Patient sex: M
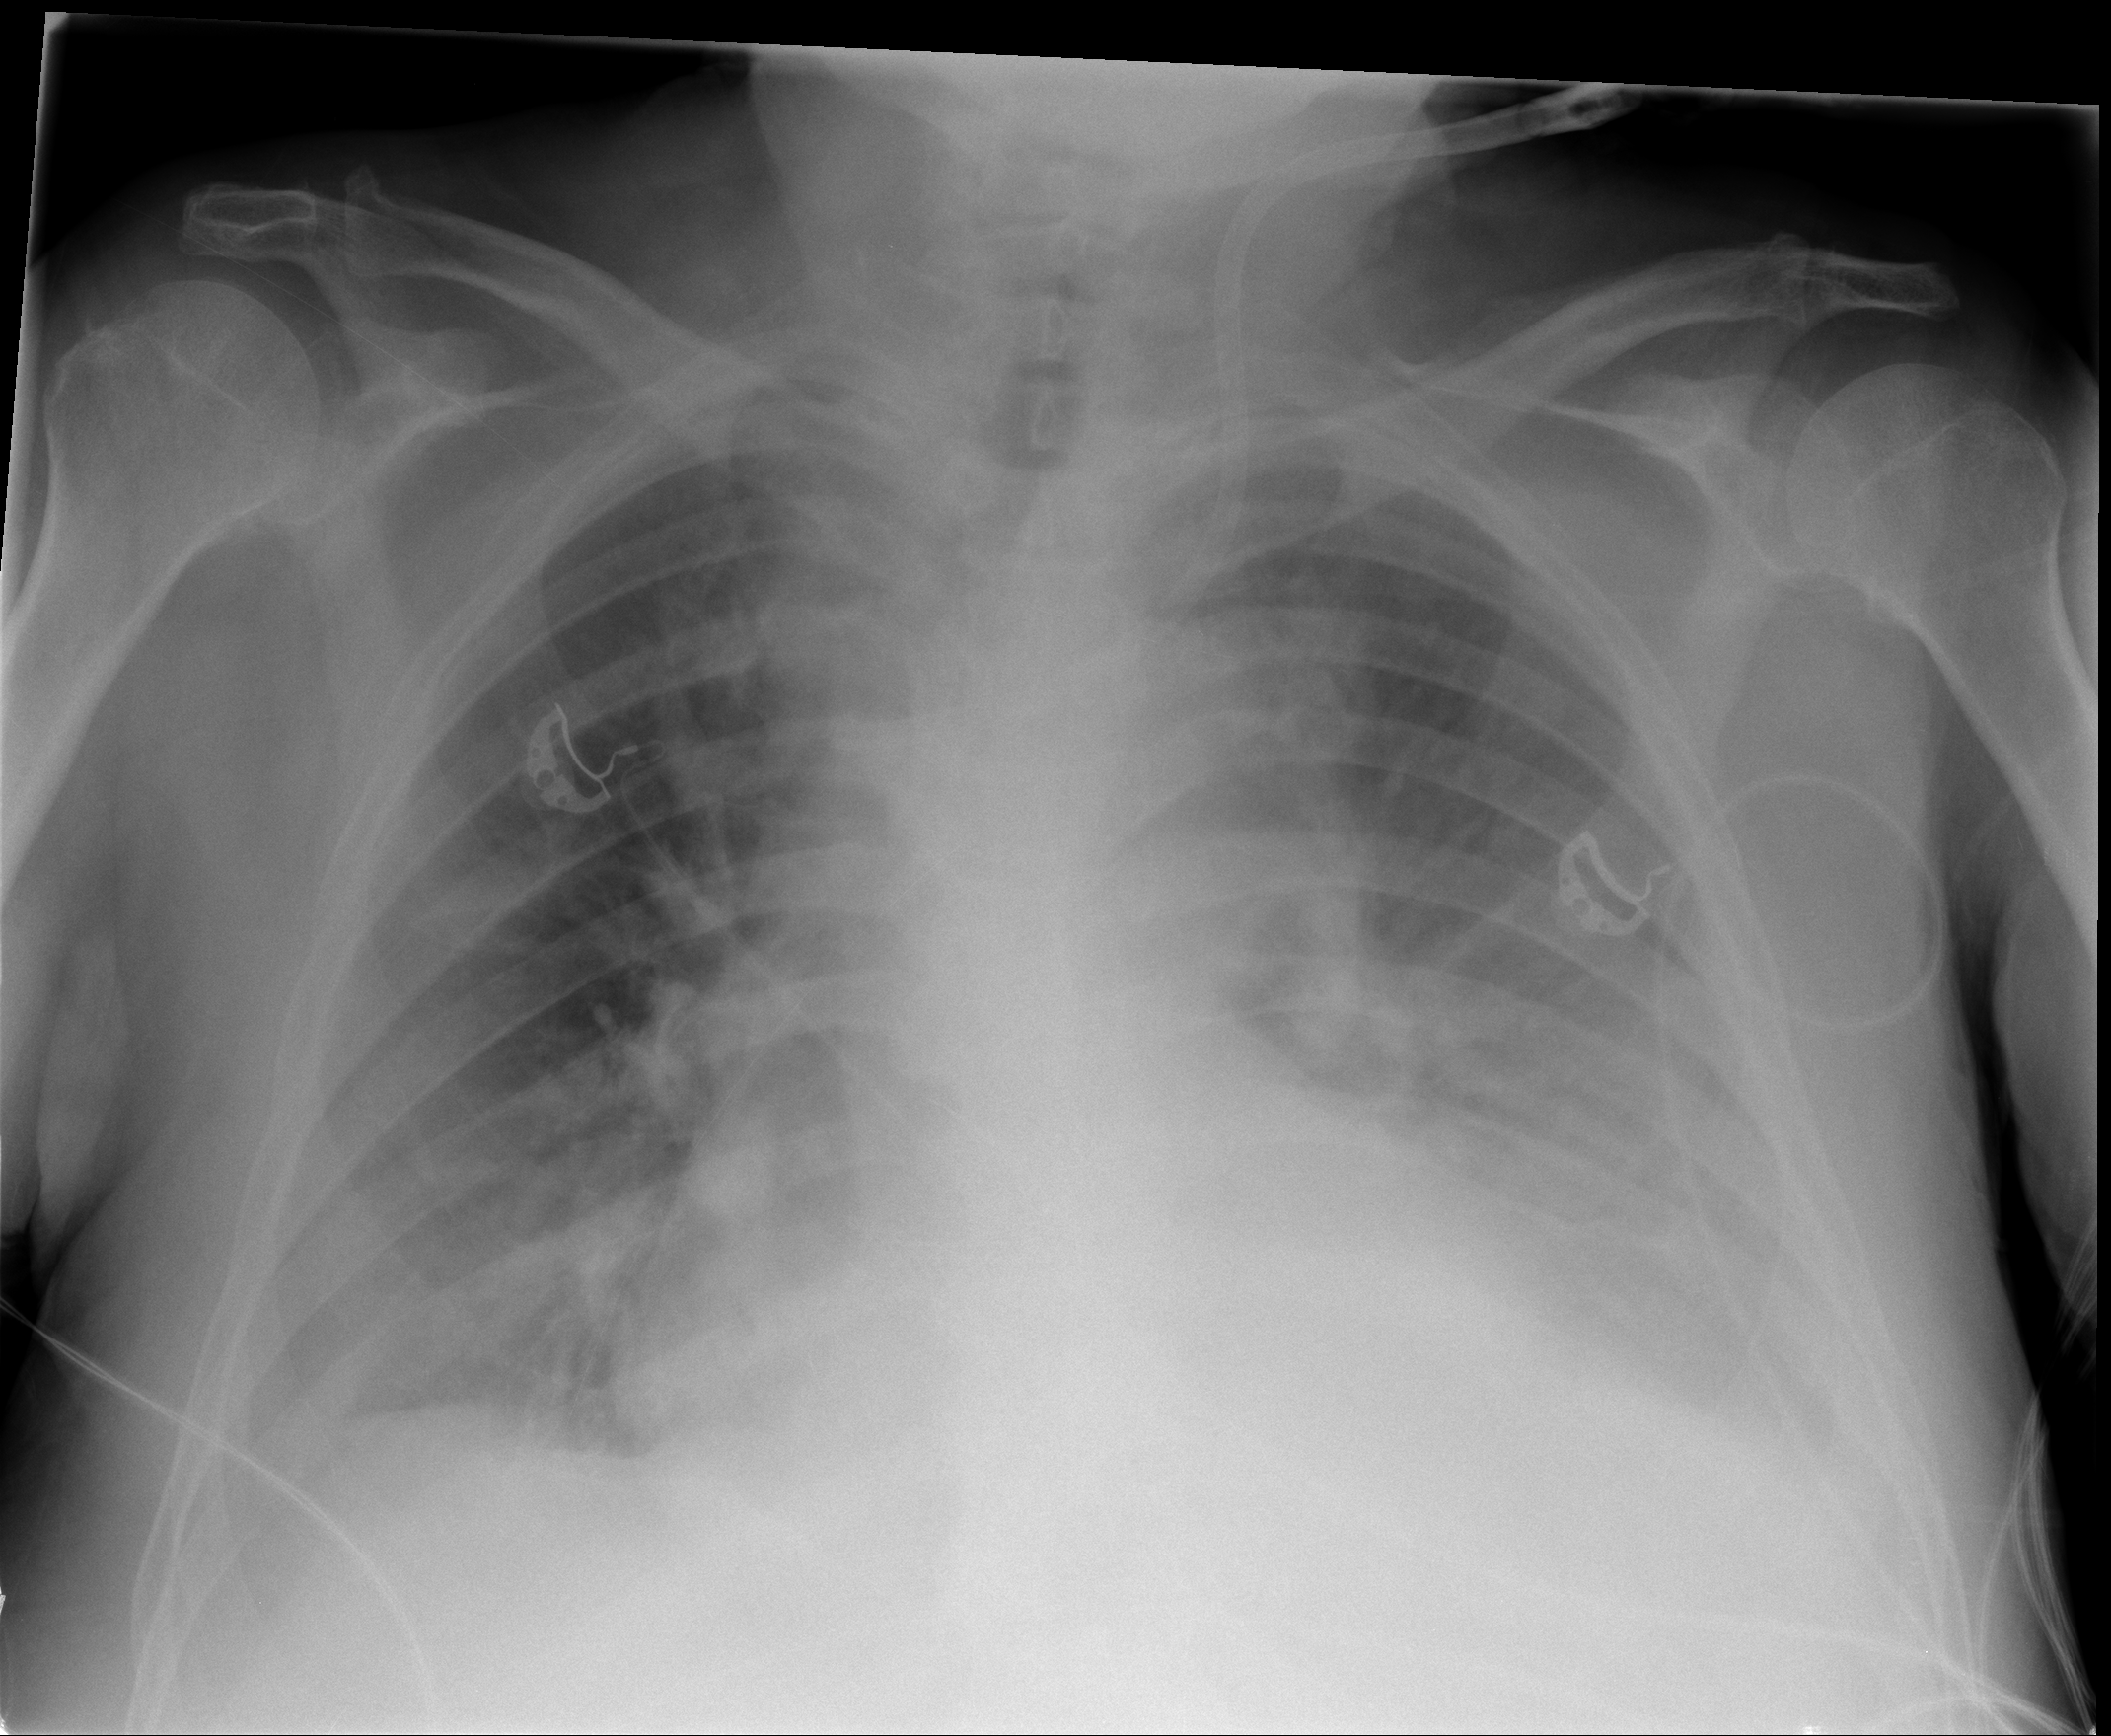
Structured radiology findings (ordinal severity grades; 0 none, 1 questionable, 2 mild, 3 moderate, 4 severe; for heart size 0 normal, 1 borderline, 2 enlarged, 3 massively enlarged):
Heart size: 2
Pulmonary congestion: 3
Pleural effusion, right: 0
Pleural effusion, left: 2
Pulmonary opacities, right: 0
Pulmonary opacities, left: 0
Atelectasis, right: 2
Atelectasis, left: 3